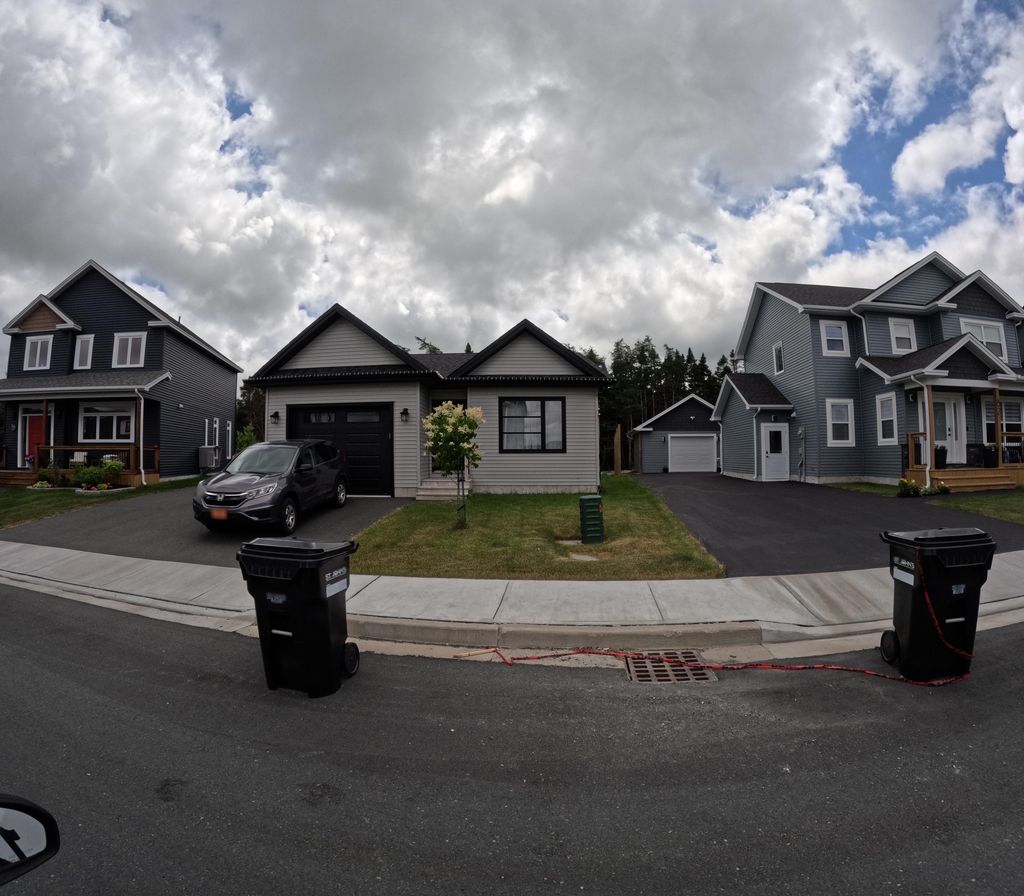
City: st_johns